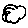
Label: cloud